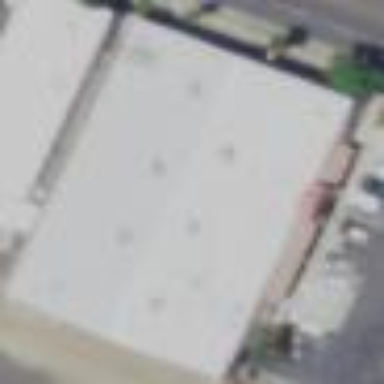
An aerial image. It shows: Supermarket building with car repair shop.